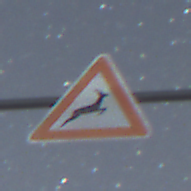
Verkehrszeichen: WildwechselLinks
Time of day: Night
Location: Outdoor (Nature)
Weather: Clear
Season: NotSpecified
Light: Natural